Field crop: tomato
Growth stage: 1
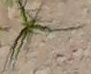
Species: cyperus